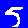
Digit: 5